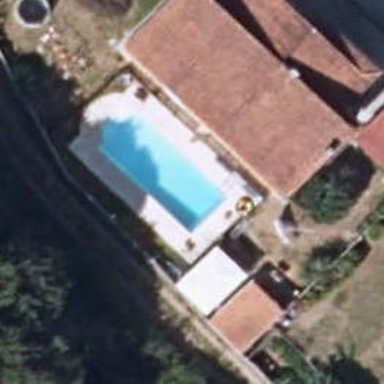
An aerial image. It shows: Swimming pool located in leisure land.